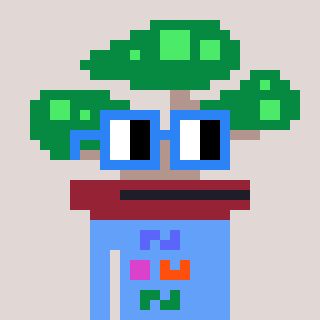
a pixel art character with square blue glasses, a bonsai-shaped head and a blue-colored body on a warm background